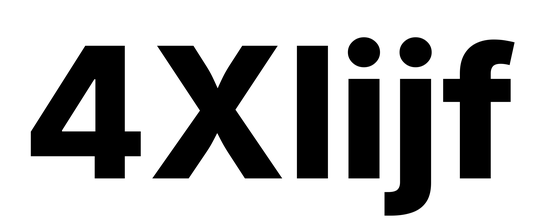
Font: Inter_ExtraBold